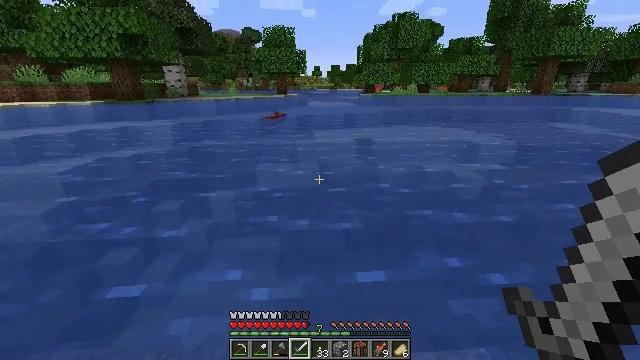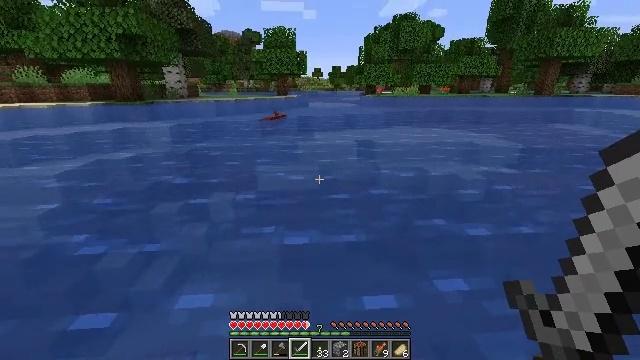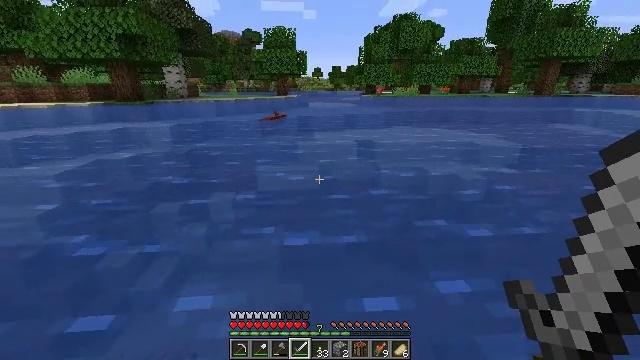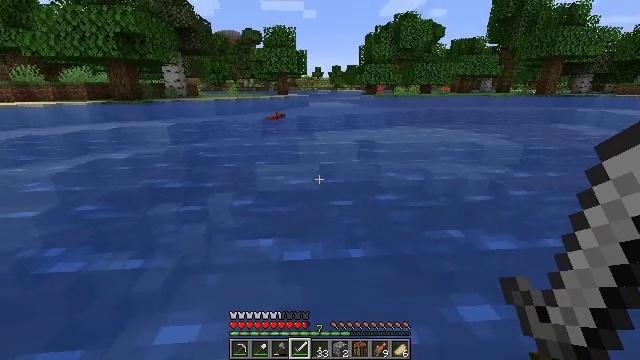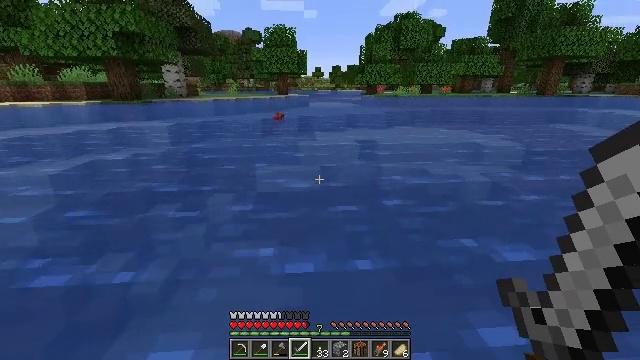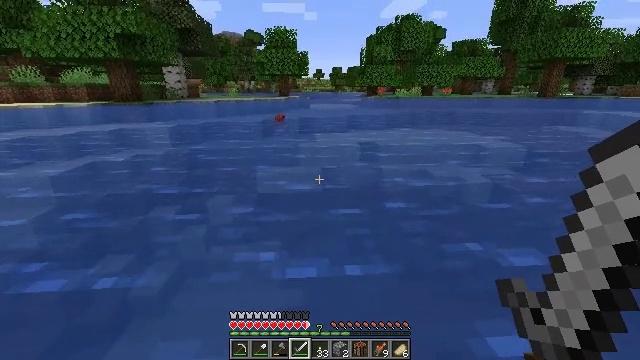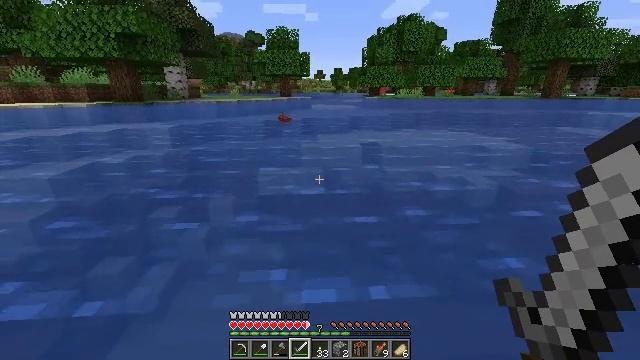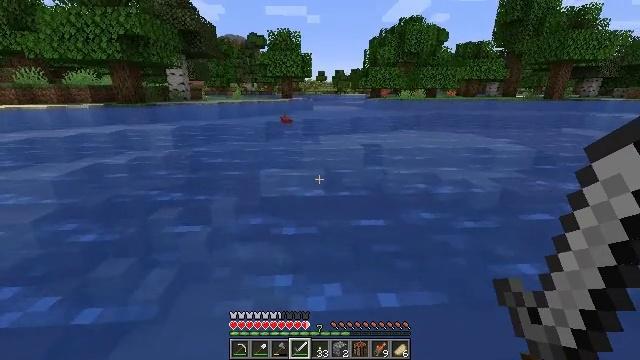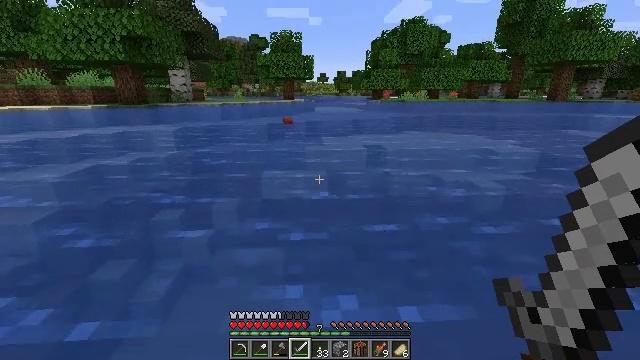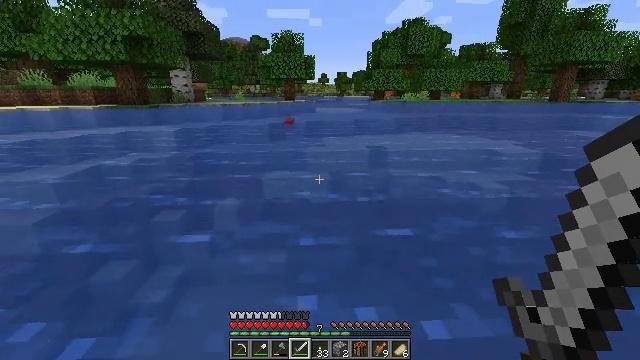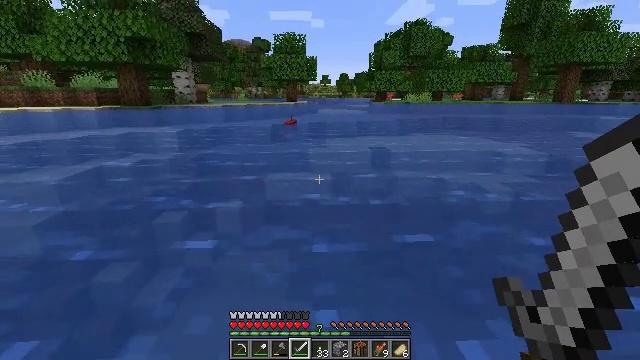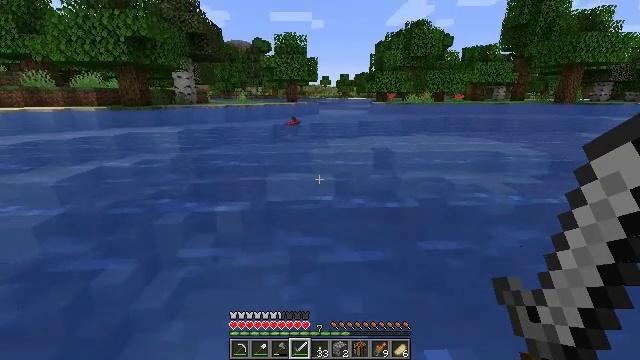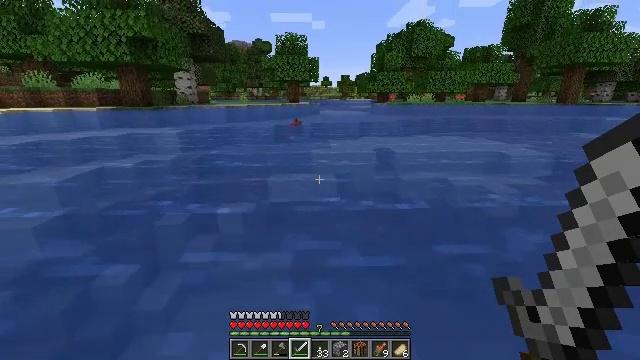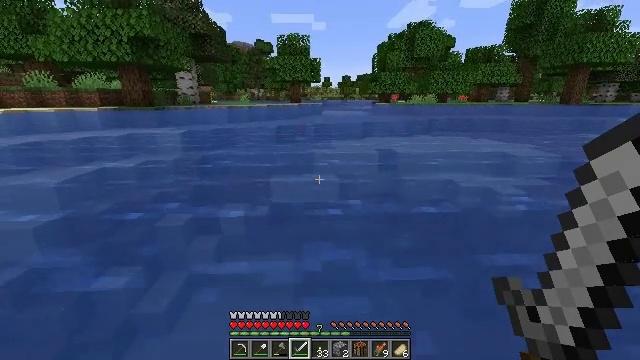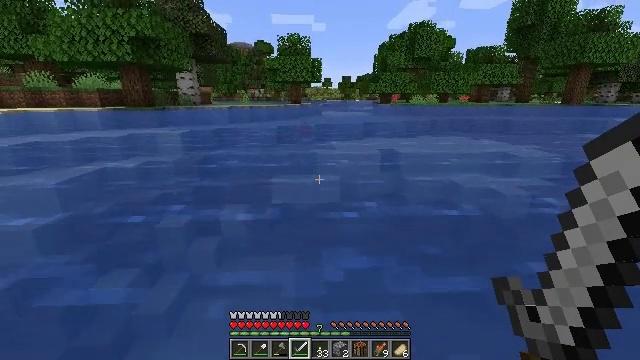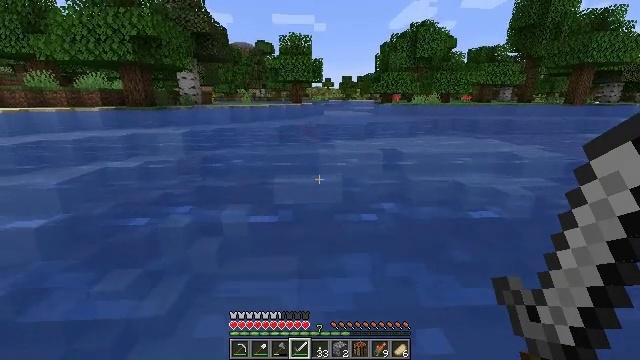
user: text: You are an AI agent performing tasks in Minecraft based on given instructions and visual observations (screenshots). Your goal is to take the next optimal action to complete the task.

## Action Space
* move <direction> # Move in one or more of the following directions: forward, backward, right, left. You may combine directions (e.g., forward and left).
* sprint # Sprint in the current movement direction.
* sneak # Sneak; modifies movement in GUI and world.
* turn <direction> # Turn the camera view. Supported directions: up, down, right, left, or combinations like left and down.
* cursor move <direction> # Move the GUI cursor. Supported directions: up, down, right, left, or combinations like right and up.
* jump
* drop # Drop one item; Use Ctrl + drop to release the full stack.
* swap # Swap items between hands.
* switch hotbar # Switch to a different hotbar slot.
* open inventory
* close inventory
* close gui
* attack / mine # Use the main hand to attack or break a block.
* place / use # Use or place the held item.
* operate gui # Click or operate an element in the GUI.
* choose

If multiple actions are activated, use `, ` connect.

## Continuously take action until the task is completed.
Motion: motion action
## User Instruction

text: Fish and kill the salmon.
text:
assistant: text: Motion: move forward, sprint
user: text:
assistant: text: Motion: move forward and move left, sprint
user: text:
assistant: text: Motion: move forward and move left, sprint
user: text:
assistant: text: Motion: move forward and move left, sprint
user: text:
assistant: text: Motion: move forward and move left, sprint
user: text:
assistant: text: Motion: move forward and move left, sprint
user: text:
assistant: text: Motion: move forward and move left, sprint
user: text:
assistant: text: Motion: move forward and move left, sprint
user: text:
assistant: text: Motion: move forward and move left, sprint
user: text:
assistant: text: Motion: move forward and move left, sprint
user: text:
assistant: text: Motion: move forward and move left, sprint
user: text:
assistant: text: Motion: move forward and move left, sprint
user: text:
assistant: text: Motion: move forward and move left, sprint
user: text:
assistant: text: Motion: move forward and move left, sprint
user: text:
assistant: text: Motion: move forward and move left, sprint
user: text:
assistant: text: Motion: move forward and move left, sprint
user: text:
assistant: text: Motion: move forward and move left
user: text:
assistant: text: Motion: move forward and move left
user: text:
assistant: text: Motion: move forward
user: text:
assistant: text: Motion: move forward
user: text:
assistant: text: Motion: move forward
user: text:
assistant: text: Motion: move forward
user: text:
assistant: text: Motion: move forward
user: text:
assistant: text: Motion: move forward
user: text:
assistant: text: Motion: move forward
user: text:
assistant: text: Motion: move forward
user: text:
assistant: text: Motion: move forward, sneak
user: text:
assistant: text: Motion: move forward, sneak
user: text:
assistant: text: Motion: move forward, sneak
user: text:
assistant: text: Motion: move forward, sneak